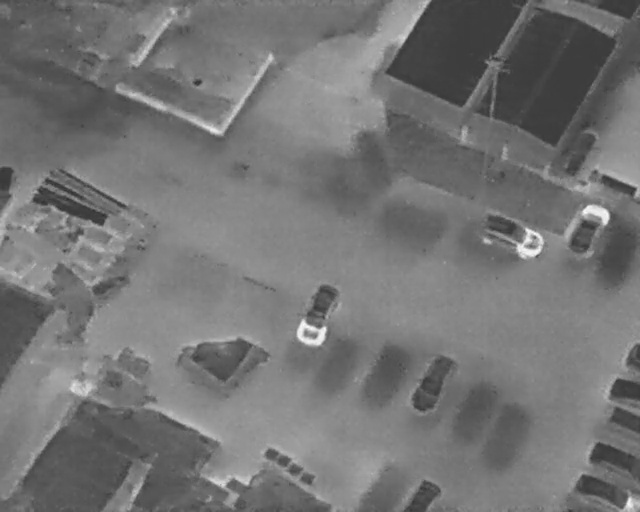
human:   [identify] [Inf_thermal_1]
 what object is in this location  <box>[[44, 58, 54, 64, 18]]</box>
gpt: <ref>1 medium car at the center</ref>